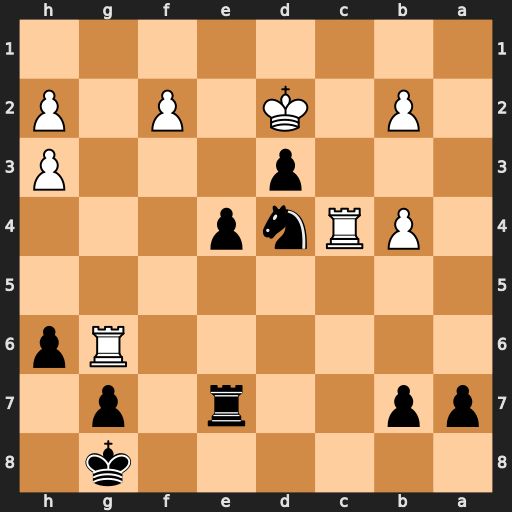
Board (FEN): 6k1/pp2r1p1/6Rp/8/1PRnp3/3p3P/1P1K1P1P/8
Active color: b
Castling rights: -
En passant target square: -
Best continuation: e3+ fxe3 Nf3+ Kc3 Rd7 Rg2 d2